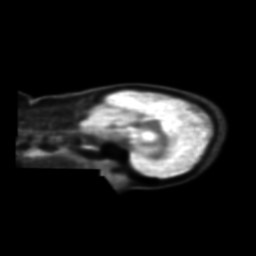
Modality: PET
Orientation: sagittal
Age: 32
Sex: female
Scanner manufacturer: siemens